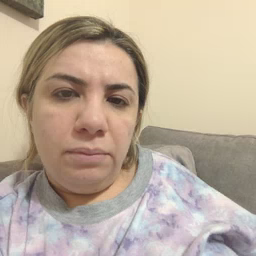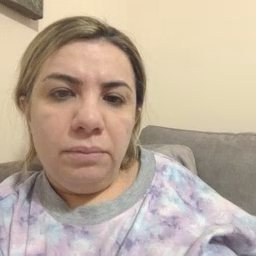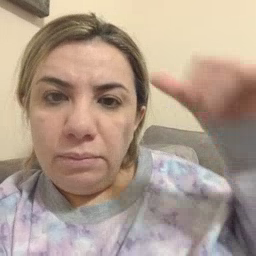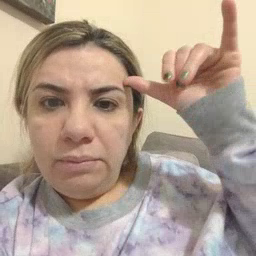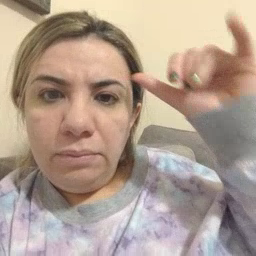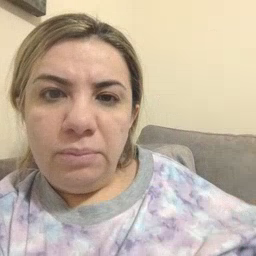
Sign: cow